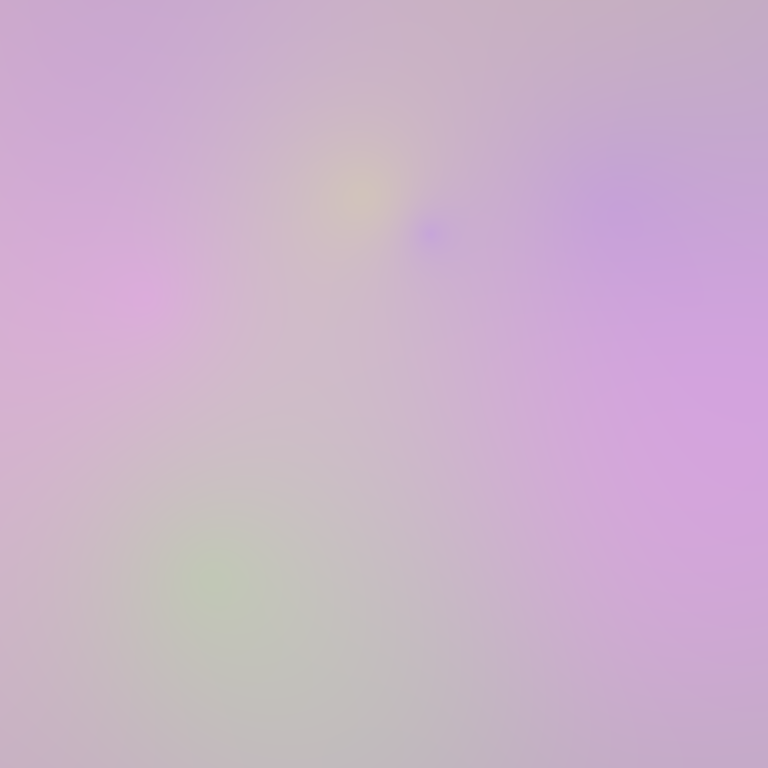
Abstract light effect, smooth gradient from soft lavender to pale yellow, serene atmosphere, diffuse glow, no room, no furniture, no objects.